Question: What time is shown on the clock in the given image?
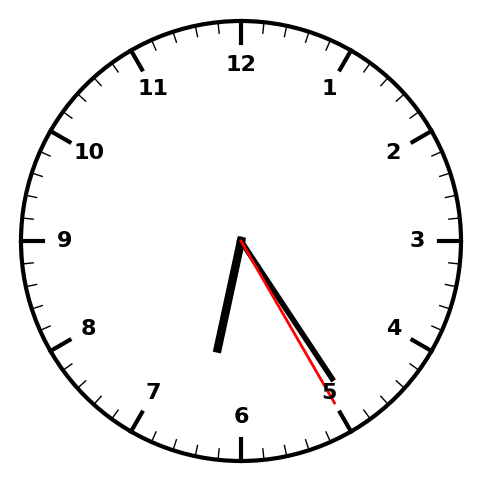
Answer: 06:24:25